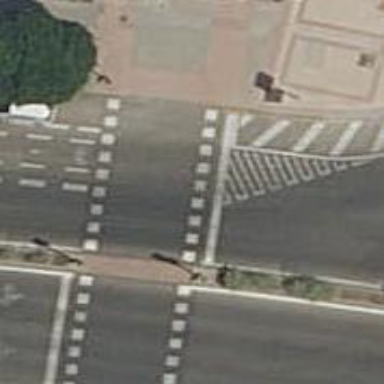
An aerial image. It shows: Zebra crossing with traffic signals. The crossing is marked by traffic lights.